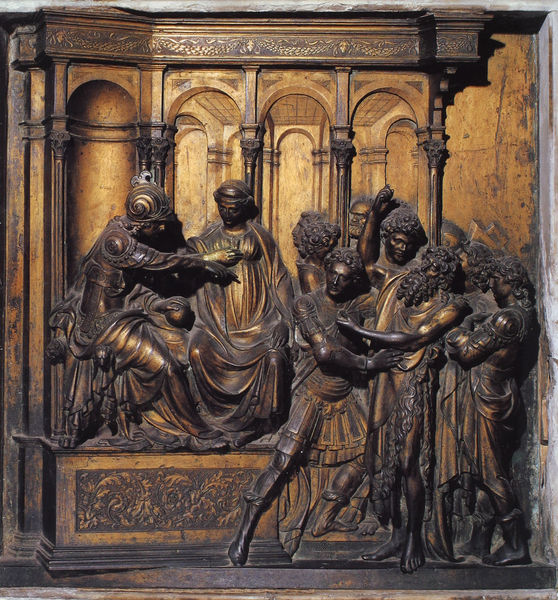
Titel: Reliefs des Taufbrunnens
Künstler: Lorenzo Ghiberti
Standort: Siena, Baptisterium (EU - I - Toskana)
Schlagwörter: kampf, mann, menschen, bewegung, frau, holz, kleid, männer, raum, säule, säulen, tür, tuch, menge, ornament, bart, architektur, bibel, johannes, sockel, gewand, gold, haare, locken, skulptur, relief, bogen, perspektive, figuren, könig, metall, bronze, zeigen, schwanger, bögen, kupfer, gefangen, gefangennahme, raub, streit, helm, treffen, rüstung, altar, kapitelle, kapitell, schnitzerei, römer, helme, jesus, griechen, toga, struktur, florenz, tempel, heilige, jünger, maria, guss, grieche, petrus, rennaissance, helena, relif, ghiberti, urteil, bibelszene, verrat, faltnewurf, verleumdung, auseinandersetzung, räumliche darstellung, paradiestür